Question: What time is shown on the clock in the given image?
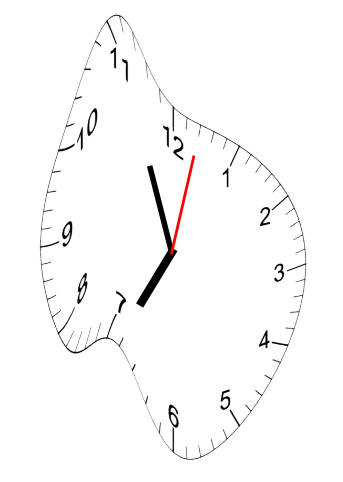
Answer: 06:56:02